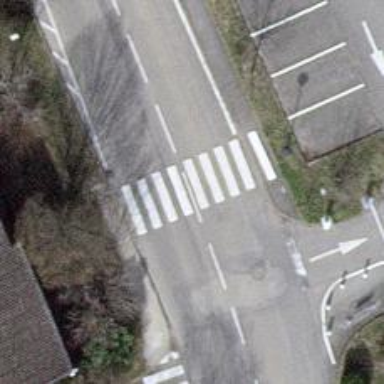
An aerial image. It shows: Uncontrolled zebra crossing on the road.